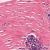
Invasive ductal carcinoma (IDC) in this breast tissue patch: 0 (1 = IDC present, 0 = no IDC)